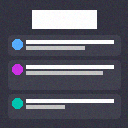
Screen state: on